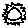
Label: sun